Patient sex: M
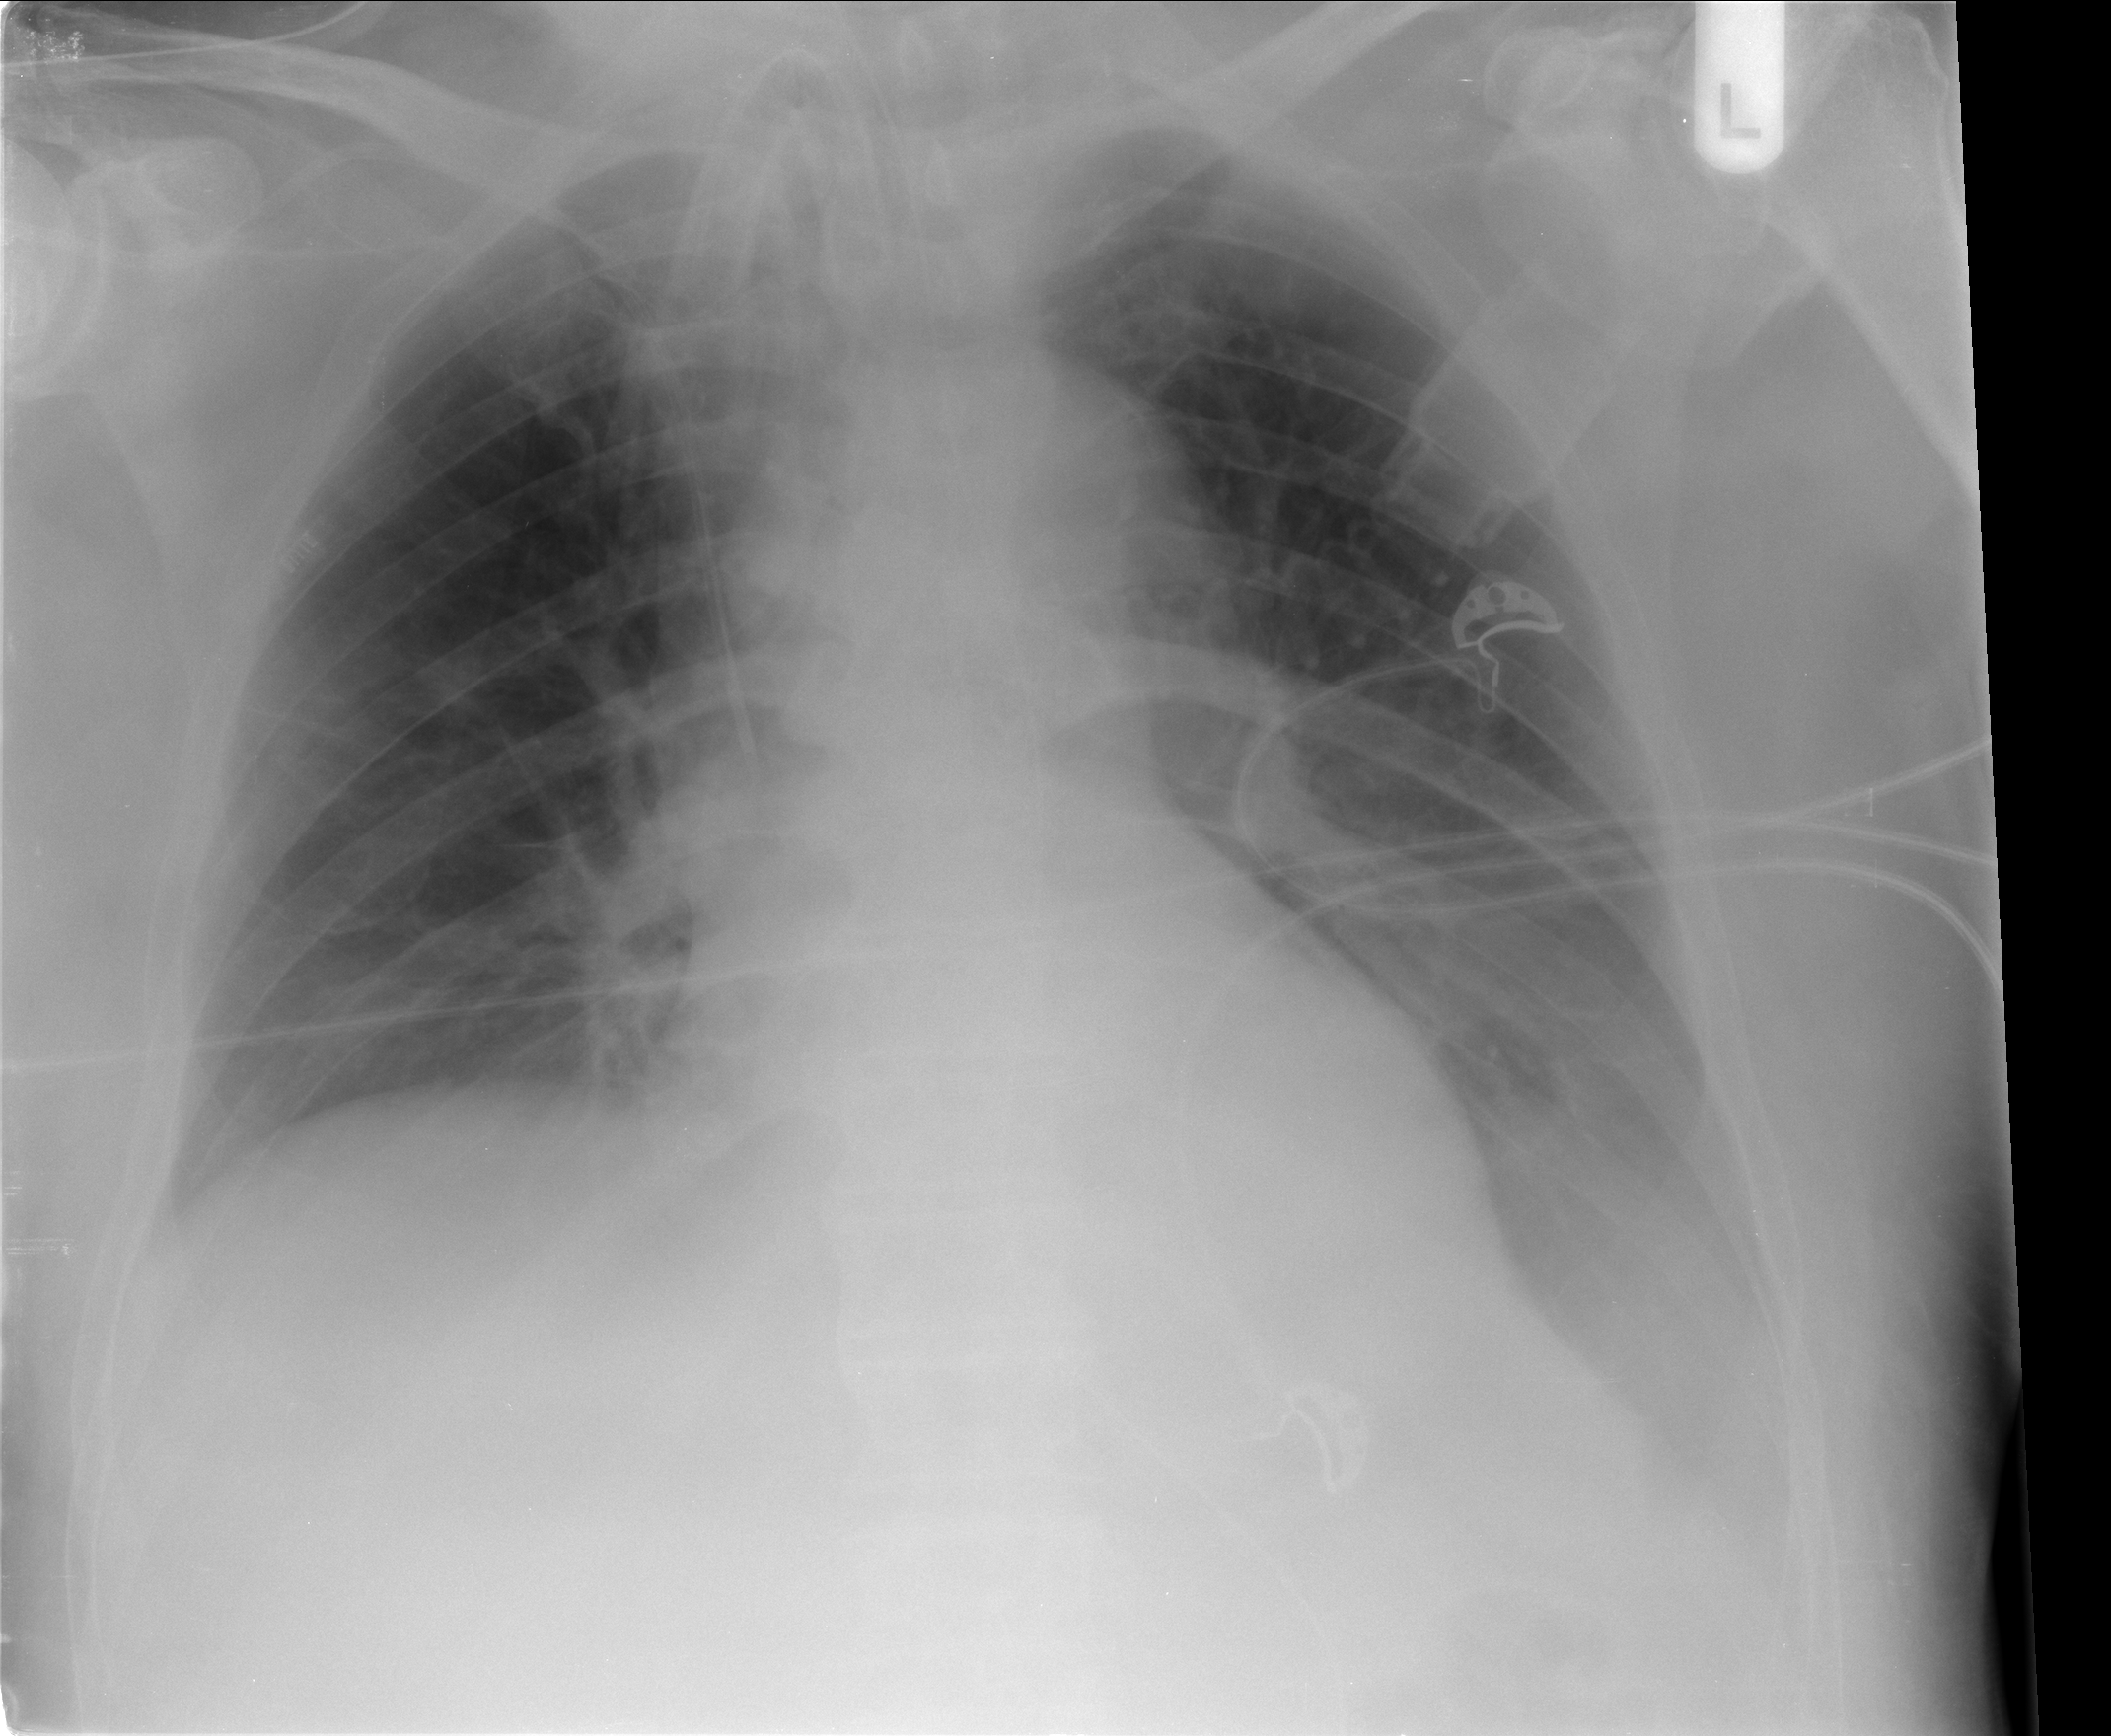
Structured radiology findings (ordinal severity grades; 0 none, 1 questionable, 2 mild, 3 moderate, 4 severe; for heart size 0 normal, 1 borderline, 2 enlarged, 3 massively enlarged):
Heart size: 0
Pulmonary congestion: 2
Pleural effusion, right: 0
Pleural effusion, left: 2
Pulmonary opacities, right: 0
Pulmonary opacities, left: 0
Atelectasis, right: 2
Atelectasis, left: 2